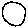
Label: circle